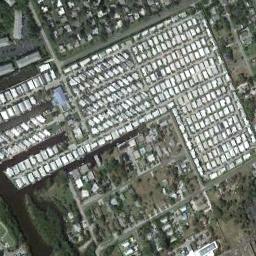
Label: residential